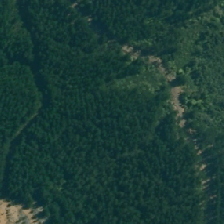
Land cover: herbaceous_freshwater_vege